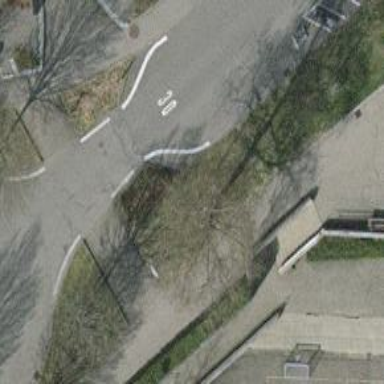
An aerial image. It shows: Bump for traffic calming.